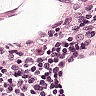
Metastatic tissue present: no